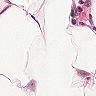
Metastatic tissue present: no